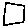
Label: square